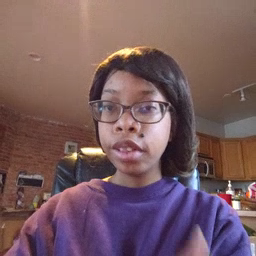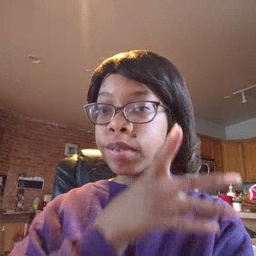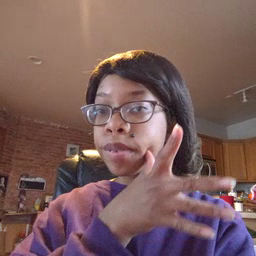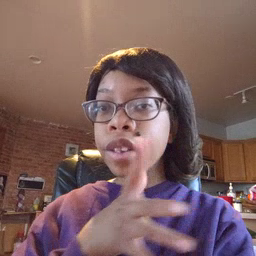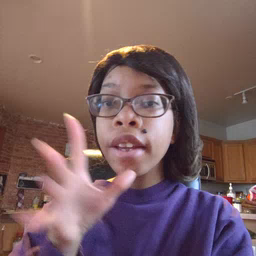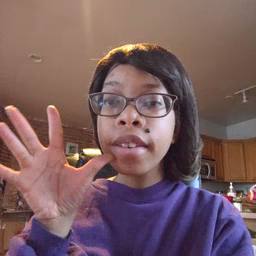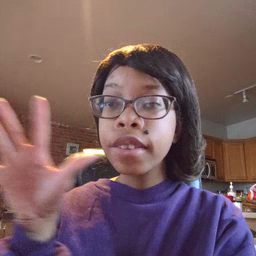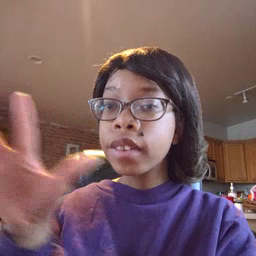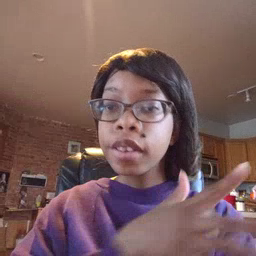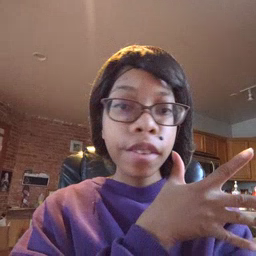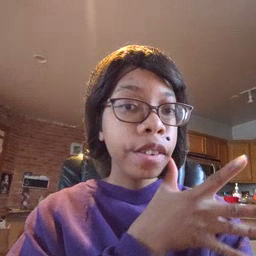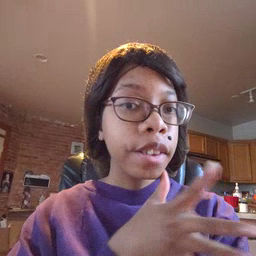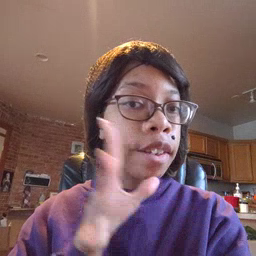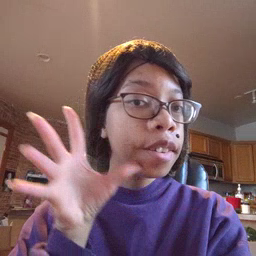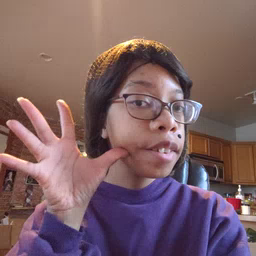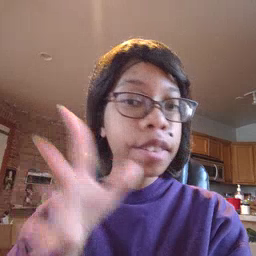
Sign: farm